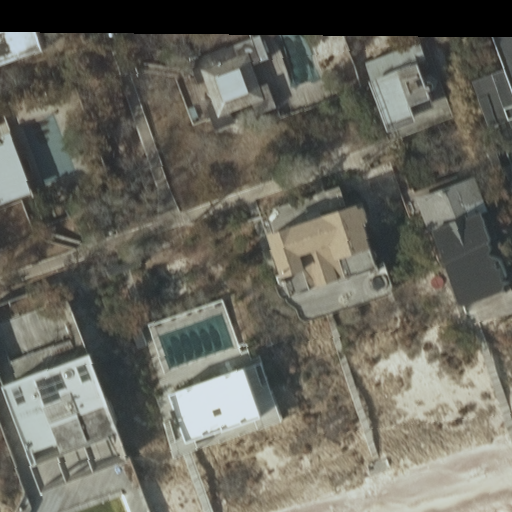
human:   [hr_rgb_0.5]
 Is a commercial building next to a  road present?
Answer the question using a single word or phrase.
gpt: no

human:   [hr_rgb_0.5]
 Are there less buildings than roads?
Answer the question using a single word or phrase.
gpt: no

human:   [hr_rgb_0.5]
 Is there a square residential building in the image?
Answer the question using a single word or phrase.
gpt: no

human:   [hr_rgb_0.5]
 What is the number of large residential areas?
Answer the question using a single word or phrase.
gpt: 1

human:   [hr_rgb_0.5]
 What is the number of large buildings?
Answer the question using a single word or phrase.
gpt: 1

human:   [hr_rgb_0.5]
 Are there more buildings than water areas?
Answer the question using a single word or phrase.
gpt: yes

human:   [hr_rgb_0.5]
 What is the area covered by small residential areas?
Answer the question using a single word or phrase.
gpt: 0m2

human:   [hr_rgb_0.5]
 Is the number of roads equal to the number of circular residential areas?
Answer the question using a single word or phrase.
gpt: no

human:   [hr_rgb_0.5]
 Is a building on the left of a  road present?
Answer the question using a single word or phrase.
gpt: yes

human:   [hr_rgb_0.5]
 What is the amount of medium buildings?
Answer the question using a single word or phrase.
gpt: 6

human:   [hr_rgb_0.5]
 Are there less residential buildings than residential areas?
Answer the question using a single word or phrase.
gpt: no

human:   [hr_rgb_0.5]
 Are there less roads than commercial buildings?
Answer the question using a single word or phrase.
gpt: no

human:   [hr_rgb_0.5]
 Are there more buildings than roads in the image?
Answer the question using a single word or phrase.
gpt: yes

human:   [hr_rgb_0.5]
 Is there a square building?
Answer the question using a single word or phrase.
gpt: no

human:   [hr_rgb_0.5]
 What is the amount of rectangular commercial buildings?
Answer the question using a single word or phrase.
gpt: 0

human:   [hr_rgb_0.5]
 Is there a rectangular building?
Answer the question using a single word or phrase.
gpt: yes

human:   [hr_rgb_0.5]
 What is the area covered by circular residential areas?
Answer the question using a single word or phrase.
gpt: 0m2

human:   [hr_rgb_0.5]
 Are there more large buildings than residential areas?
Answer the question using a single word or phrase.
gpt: no

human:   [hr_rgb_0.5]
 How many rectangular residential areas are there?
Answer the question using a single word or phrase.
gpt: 1

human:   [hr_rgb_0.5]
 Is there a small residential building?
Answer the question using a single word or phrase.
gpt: yes

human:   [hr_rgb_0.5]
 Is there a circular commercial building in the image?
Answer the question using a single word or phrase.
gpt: no

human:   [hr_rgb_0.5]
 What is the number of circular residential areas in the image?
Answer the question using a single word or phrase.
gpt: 0

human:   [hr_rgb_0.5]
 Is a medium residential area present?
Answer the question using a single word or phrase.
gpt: no

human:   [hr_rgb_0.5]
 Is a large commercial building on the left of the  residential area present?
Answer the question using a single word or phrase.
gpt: no

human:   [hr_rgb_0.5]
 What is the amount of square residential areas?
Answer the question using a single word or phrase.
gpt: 0

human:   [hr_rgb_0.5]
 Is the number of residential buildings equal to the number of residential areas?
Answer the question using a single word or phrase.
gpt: no

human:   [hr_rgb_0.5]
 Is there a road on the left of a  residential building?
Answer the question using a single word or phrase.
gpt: yes

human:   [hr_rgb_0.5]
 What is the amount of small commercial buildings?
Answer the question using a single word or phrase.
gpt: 0

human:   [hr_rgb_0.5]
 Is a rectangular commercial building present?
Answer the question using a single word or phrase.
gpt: no

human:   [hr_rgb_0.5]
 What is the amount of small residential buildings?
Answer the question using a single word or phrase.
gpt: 2

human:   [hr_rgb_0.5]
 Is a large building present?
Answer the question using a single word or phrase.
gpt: yes

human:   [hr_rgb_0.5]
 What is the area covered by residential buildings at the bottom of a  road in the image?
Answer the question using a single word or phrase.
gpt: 1508m2

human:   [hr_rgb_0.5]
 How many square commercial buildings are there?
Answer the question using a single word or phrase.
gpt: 0

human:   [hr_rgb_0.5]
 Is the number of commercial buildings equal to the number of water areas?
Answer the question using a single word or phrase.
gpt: yes

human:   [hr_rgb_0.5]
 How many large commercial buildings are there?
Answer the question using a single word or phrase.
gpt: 0

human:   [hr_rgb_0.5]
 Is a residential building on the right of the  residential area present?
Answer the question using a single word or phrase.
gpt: yes